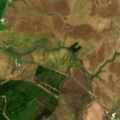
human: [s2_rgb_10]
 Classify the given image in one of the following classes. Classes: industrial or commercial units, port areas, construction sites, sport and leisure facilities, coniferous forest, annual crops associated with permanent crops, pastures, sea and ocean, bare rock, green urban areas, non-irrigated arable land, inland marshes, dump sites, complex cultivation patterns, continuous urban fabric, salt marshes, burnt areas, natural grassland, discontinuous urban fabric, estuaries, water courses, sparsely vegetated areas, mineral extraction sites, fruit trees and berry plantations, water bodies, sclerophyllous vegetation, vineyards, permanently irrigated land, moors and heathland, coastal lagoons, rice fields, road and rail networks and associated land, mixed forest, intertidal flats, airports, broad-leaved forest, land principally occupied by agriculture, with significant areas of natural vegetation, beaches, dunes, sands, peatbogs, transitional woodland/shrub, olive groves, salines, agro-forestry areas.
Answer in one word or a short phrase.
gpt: transitional woodland/shrub, peatbogs